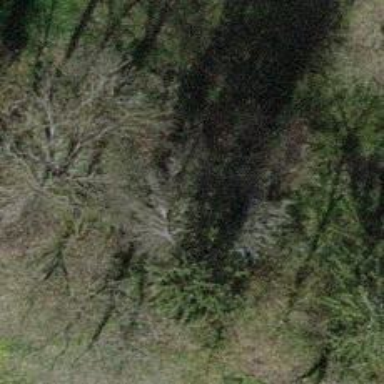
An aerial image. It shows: Evergreen tree with needle-leaved leaves.